如图，阴影部分的面积相当于甲圆面积的 $\frac{1}{6}$，相当于乙圆面积的 $\frac{1}{5}$，那么乙与甲两个圆的面积比是（ ）

\noindent A. 6:1 \hfill B. 5:1 \hfill C. 5:6 \hfill D. 6:5
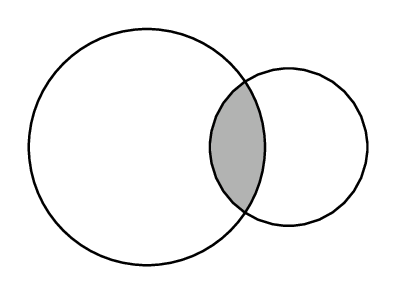
【解答】
\noindent \textbf{【答案】} C

\vspace{1em}

\noindent \textbf{【分析】} 根据题意“阴影部分的面积相当于甲圆面积的 $\frac{1}{6}$”可得：甲圆面积是阴影部分面积的 6 倍，由“阴影部分的面积相当于乙圆面积的 $\frac{1}{5}$”可得：乙圆面积是阴影部分面积的 5 倍，然后根据题意，进行比即可．

\vspace{1em}

\noindent \textbf{【详解】} 解：由题意知：甲圆面积是阴影部分面积的 6 倍，乙圆面积是阴影部分面积的 5 倍，则乙圆面积和甲圆面积的比为 5:6；

\vspace{1em}

\noindent 故选：C.

\vspace{1em}

\noindent \textbf{【点睛】} 本题考查了圆的面积，解答此题关键是进行转化，转化为都是一个数的几倍，然后在同一标准下进行比即可．